Question: Trying to get a count of fields, just like the classic word count example. I thought this would be trivial...

but I got this useless result...
'''
{"rows":[
{"key":null,"value":212785214}
]}
'''
How can I get what I wanted... an inventory of all fields used in my documents, with a count of how many times they occur?
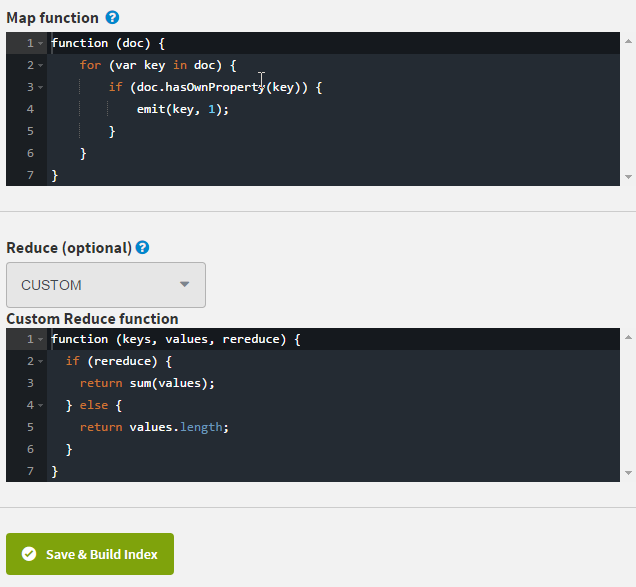
Answer: To get a count of each key in your document, create a "map" function like this:
'''
function (doc) {
var keys = Object.keys(doc);
for(var i in keys) {
emit(keys[i], null);
}
}
'''
and use the built in '_count' reducer.
You can then retrieve the grouped answer by accessing the view like so:
'''
/mydb/_design/<designdocname>/_view/<viewname>?group_level=1
'''
which will produce grouped keys and counts like this:
'''
{"rows":[
{"key":"_id","value":4},
{"key":"_rev","value":4},
{"key":"a","value":3},
{"key":"c","value":1}
]}
'''